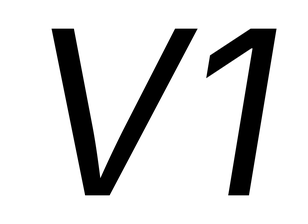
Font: Inter-Italic_Italic